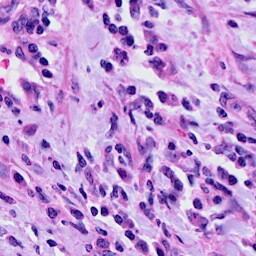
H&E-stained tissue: Cervix